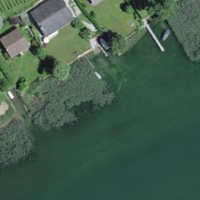
EUNIS habitat code: 14
Species observed at this site:
Saponaria ocymoides
Galium album
Medicago sativa